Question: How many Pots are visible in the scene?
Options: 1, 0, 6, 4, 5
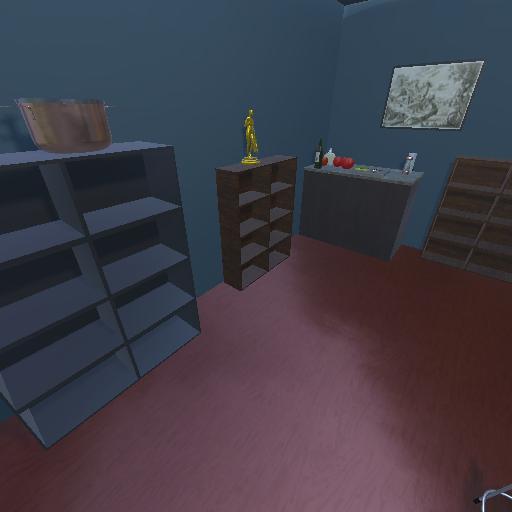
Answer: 1